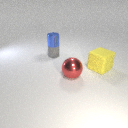
large red metal sphere to the left of large yellow rubber cube